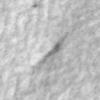
Label: no_change